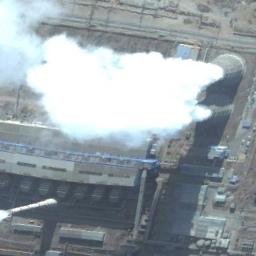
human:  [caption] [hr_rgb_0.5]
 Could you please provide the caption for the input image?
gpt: Many buildings of different shapes are next to the thermal power station .

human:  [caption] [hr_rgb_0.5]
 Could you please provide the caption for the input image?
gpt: In the thermal power plant there are plants and machinery, two cooling towers emit steam, and a chimney emits smoke .

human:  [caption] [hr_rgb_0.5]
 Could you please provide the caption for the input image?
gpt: There are two thermal power stations, and the left one is emitting smoke .

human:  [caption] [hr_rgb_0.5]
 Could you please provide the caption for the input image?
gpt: The thermal power station is next to some buildings with white mist above .

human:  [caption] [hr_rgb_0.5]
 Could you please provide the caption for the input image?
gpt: There are some buildings and several chimneys on the thermal power station .